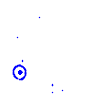
Particle: pion